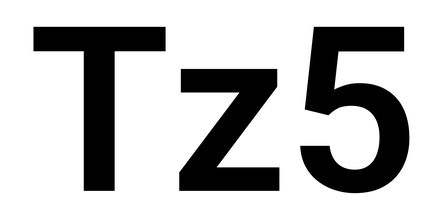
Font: Roboto_SemiBold